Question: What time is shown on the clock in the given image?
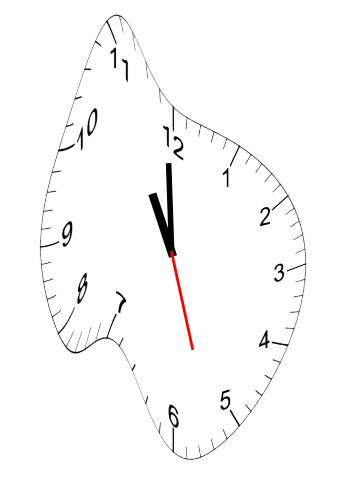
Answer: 10:59:27